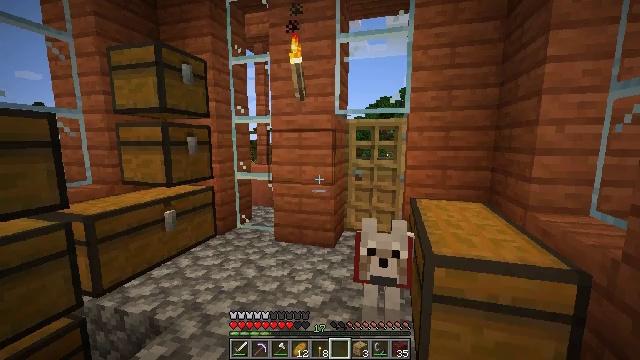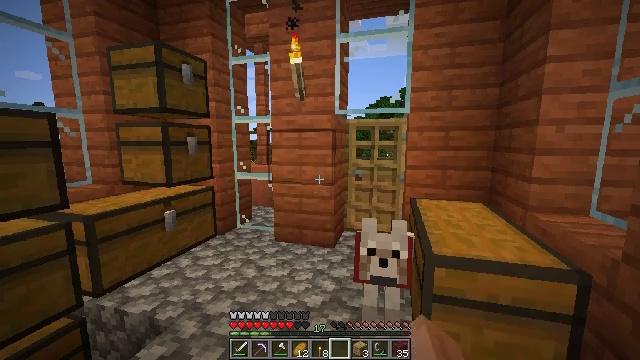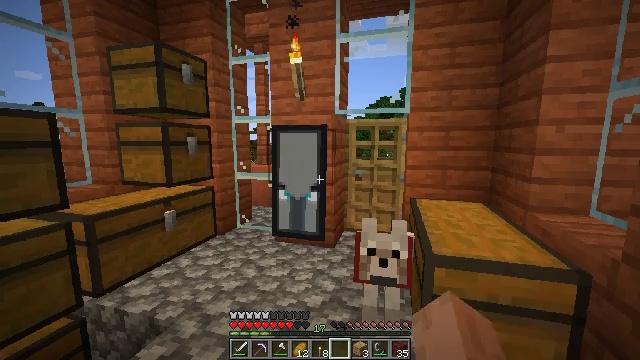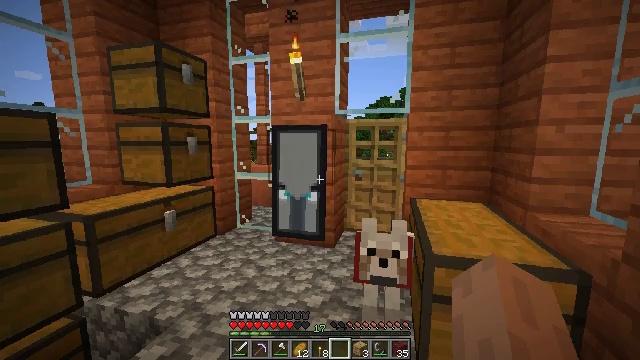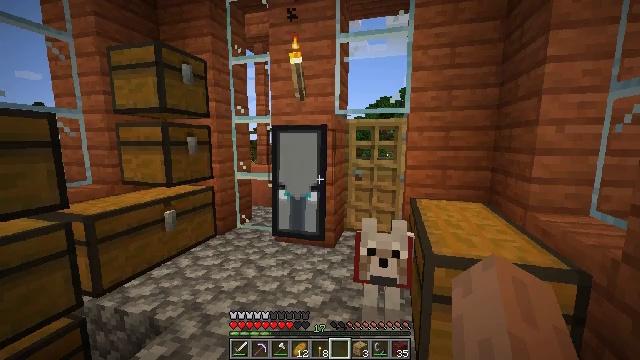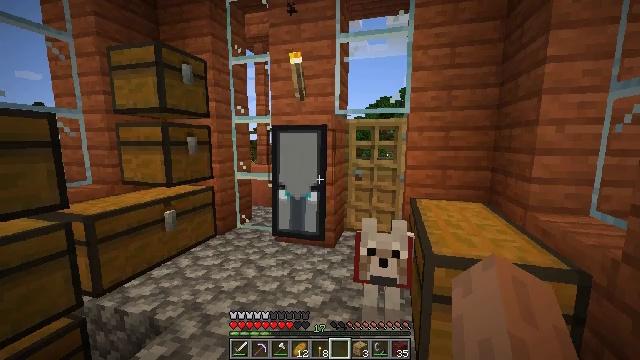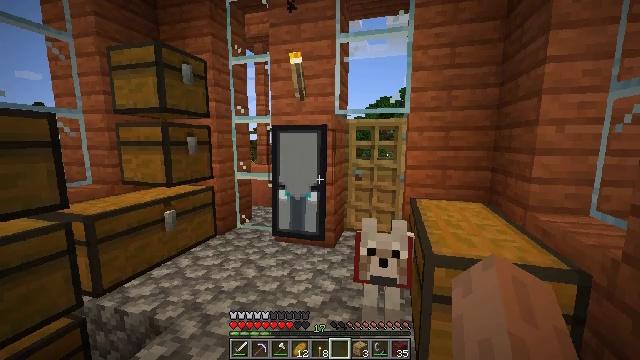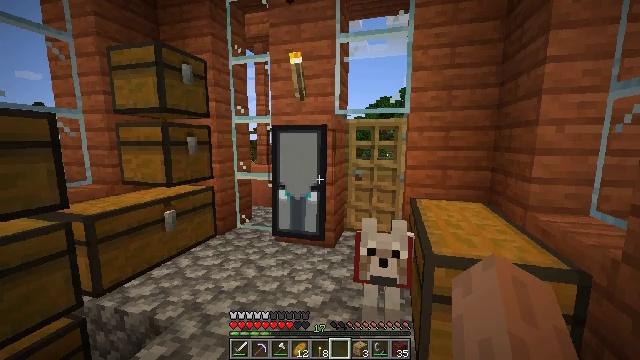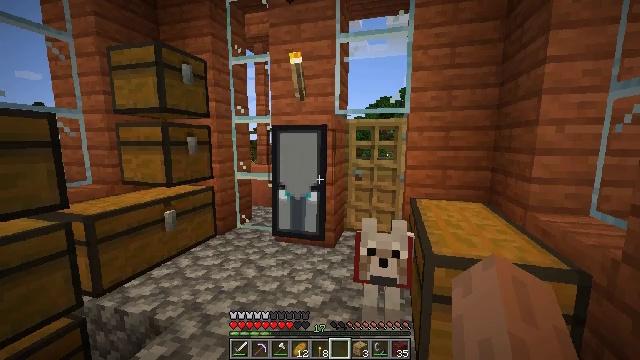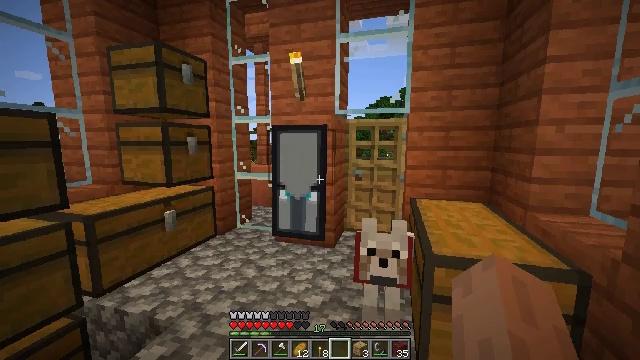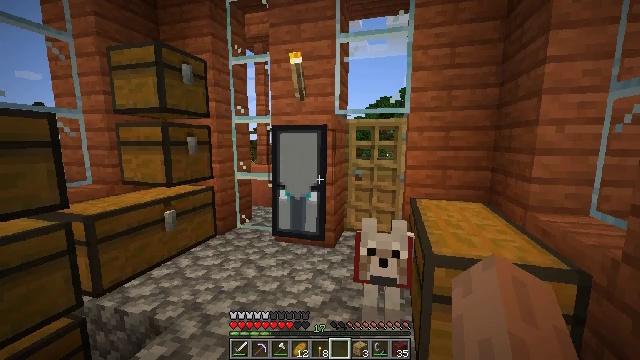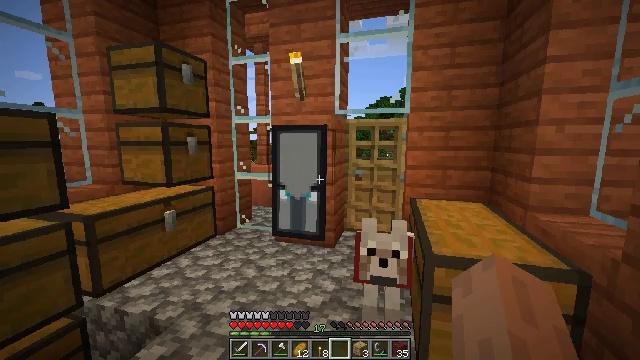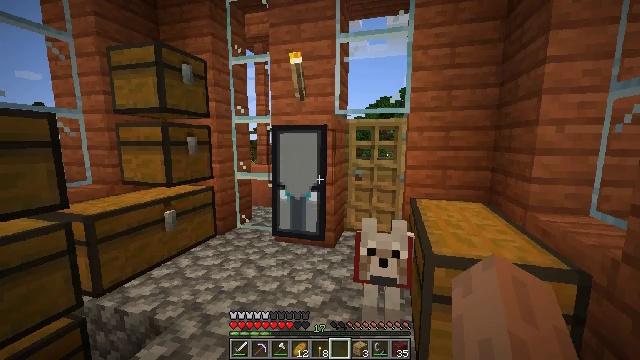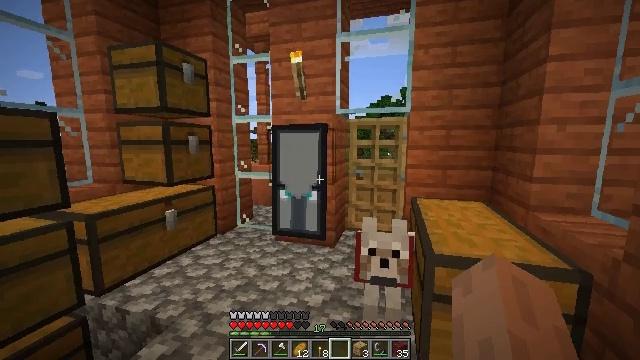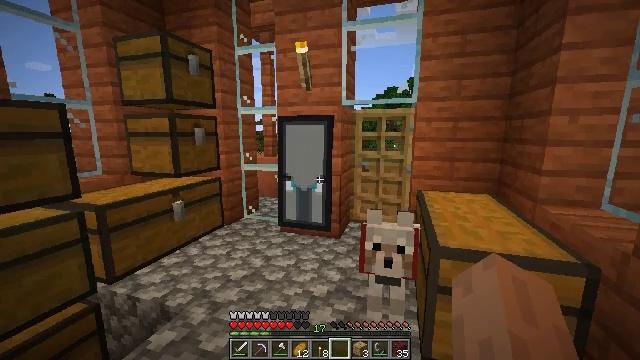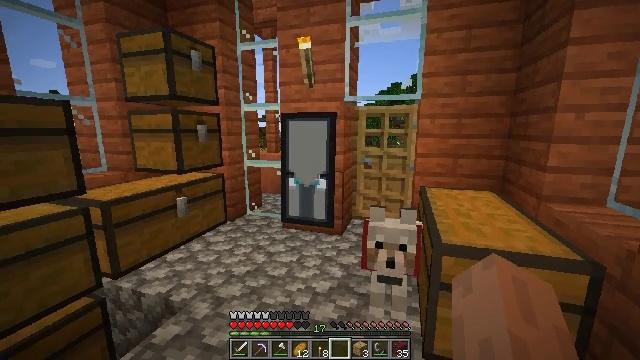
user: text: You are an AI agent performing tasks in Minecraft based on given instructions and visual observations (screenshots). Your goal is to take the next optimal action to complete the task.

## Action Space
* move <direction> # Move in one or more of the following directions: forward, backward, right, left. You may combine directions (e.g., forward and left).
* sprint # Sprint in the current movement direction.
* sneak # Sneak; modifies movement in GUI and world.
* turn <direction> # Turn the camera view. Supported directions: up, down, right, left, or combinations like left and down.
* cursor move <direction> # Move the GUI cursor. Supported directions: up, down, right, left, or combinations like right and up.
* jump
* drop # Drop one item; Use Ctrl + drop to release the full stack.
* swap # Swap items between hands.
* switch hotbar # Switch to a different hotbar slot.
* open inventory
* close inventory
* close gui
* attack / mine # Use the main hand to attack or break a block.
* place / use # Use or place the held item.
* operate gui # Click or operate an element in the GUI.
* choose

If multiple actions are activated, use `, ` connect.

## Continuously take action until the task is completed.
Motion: motion action
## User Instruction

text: Gather the white wall banner for decoration.
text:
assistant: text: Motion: no_op
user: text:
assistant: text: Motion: no_op
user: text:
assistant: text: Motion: no_op
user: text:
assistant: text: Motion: no_op
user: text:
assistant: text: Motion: no_op
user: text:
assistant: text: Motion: no_op
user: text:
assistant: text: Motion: no_op
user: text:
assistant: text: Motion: no_op
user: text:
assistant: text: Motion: no_op
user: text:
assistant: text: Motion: no_op
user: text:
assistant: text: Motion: no_op
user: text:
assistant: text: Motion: no_op
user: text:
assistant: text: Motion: no_op
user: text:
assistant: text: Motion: turn left and down
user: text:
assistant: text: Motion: no_op
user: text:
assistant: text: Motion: no_op
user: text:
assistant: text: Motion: no_op
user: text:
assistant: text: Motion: no_op
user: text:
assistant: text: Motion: no_op
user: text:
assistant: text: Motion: no_op
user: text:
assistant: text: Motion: no_op
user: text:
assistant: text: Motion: no_op
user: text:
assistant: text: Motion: no_op
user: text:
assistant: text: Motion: move forward
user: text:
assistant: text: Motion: move forward
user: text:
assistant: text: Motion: move forward
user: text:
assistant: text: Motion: move forward
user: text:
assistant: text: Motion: move forward
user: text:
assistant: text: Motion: move forward
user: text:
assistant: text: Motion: move forward